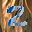
Label: 2